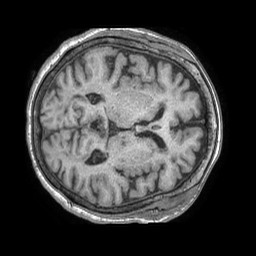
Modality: T1w
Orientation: axial
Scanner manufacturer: philips
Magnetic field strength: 1.5 T
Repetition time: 0.007912 s
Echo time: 0.003654 s